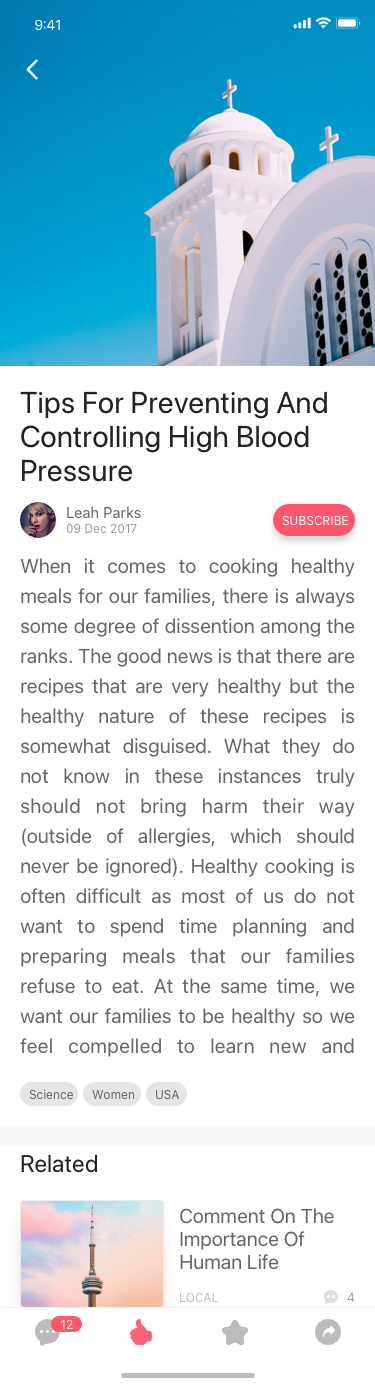
Text in this UI design:
Tips For Preventing And Controlling High Blood Pressure
Leah Parks
09 Dec 2017
SUBSCRIBE
When it comes to cooking healthy meals for our families, there is always some degree of dissention among the ranks. The good news is that there are recipes that are very healthy but the healthy nature of these recipes is somewhat disguised. What they do not know in these instances truly should not bring harm their way (outside of allergies, which should never be ignored). Healthy cooking is often difficult as most of us do not want to spend time planning and preparing meals that our families refuse to eat. At the same time, we want our families to be healthy so we feel compelled to learn new and improved ways of cooking healthy foods for our family to enjoy (and unfortunately in some cases scorn). With weight and nutrition being known as the culprit in so many health conditions it is impossible to ignore the importance of not only eating healthy ourselves but also of teaching our children the importance of eating healthy. One way to insure that your loved ones are in fact eating healthy is to make sure that you are cooking healthy and nutritious foods for them. This does not mean that you cannot enjoy the occasional calorie splurge or even that you shouldn’t. The key to cooking healthy is learning to control portions and understanding the importance of moderation. For those that are hoping to incorporate healthy cooking habits into their daily routines, there are no more resources available than ever before in order to assist you in those endeavors. You can seek the services of a professional nutritionist, your doctor can offer advice, you can find all kinds of books on healthy eating, cooking, and living at your local library, and the Internet is an outstanding source of all kinds of information when it comes to leading a healthier lifestyle all around. There are many books and magazines that are filled with recipes that encourage healthy cooking and eating habits. If you truly love to cook, then there is no shortage of recipes that you can try out along the way. The really good news is that you can incorporate healthy cooking into your cooking routine whether you are cooking for one or a household of ten. There are many that will argue that cooking healthy food costs more than cooking the prepackaged foods that pack on the calories and additives. The truth of the matter is that when you compare the costs with the medical bills of the future for failing to do so, they seem rather slight by comparison. Yes, good food costs more money. In many cases, that is a simple fact of life. However, by learning portion control and eating the proper portions you just may discover that you are actually spending less as you adjust to the proper amounts of food you should be consuming in order to maintain a healthy and active lifestyle. Cooking healthy isn’t an overnight change; it is a lifestyle change that should be implemented one step at a time. You do not have to go into your kitchen and through out every little thing that you deem ‘unhealthy’ only work to not buy more of these items once they’ve been used. Make wiser decisions when purchasing fats for food preparation and you will discover that you’ve made a vitally important step in the process of incorporating healthy cooking and eating habits in your home. It’s those small steps you take towards your goal of cooking healthy foods for your family that will matter far more than any giant leap. Before you know it you will find that you all have more energy and a better sense of overall health than you would have imagined before changing your cooking habits. If that isn’t enough to encourage you however, you can always check out the excuse to go shopping for new clothes after you drop a size or two.
Science
Women
USA
Related
Comment On The Importance Of Human Life
LOCAL
45
Comment On The Importance Of Human Life